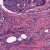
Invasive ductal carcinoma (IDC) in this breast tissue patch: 0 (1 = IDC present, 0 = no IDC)